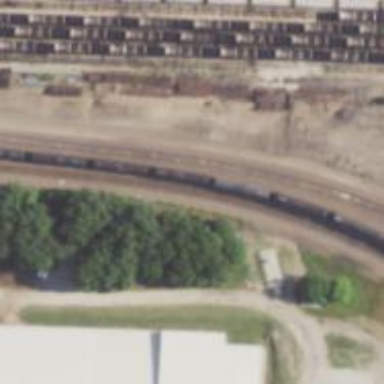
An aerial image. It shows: Railway siding with rails.